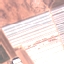
Land use / land cover class: Industrial